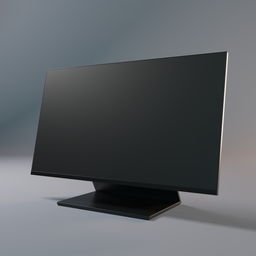
Label: electronics